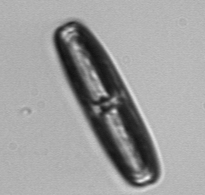
Label: Ephemera